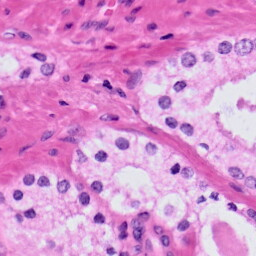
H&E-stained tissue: Prostate